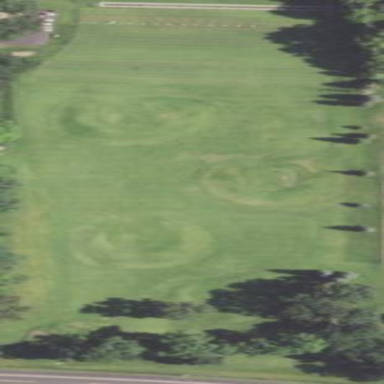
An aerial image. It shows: Driving range for golf on grass.